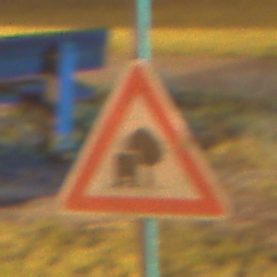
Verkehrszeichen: UnzureichendesLichtraumprofil
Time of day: Night
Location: Outdoor (Urban)
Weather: PartlyCloudy
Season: NotSpecified
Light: Artificial